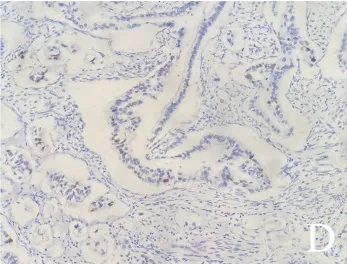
Hematoxylin and Eosin stain (x200): The tumor shows gastric type differentiation with abundant clear or pale, eosinophilic cytoplasm with atypical nucleus; , P53.
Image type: pathology (h&e)